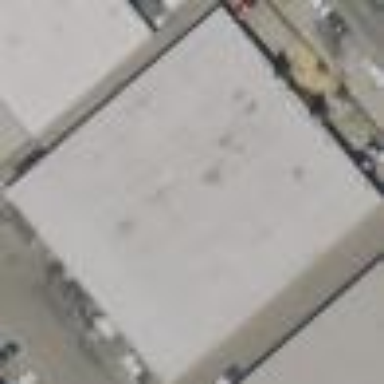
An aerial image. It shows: Industrial building.